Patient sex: M
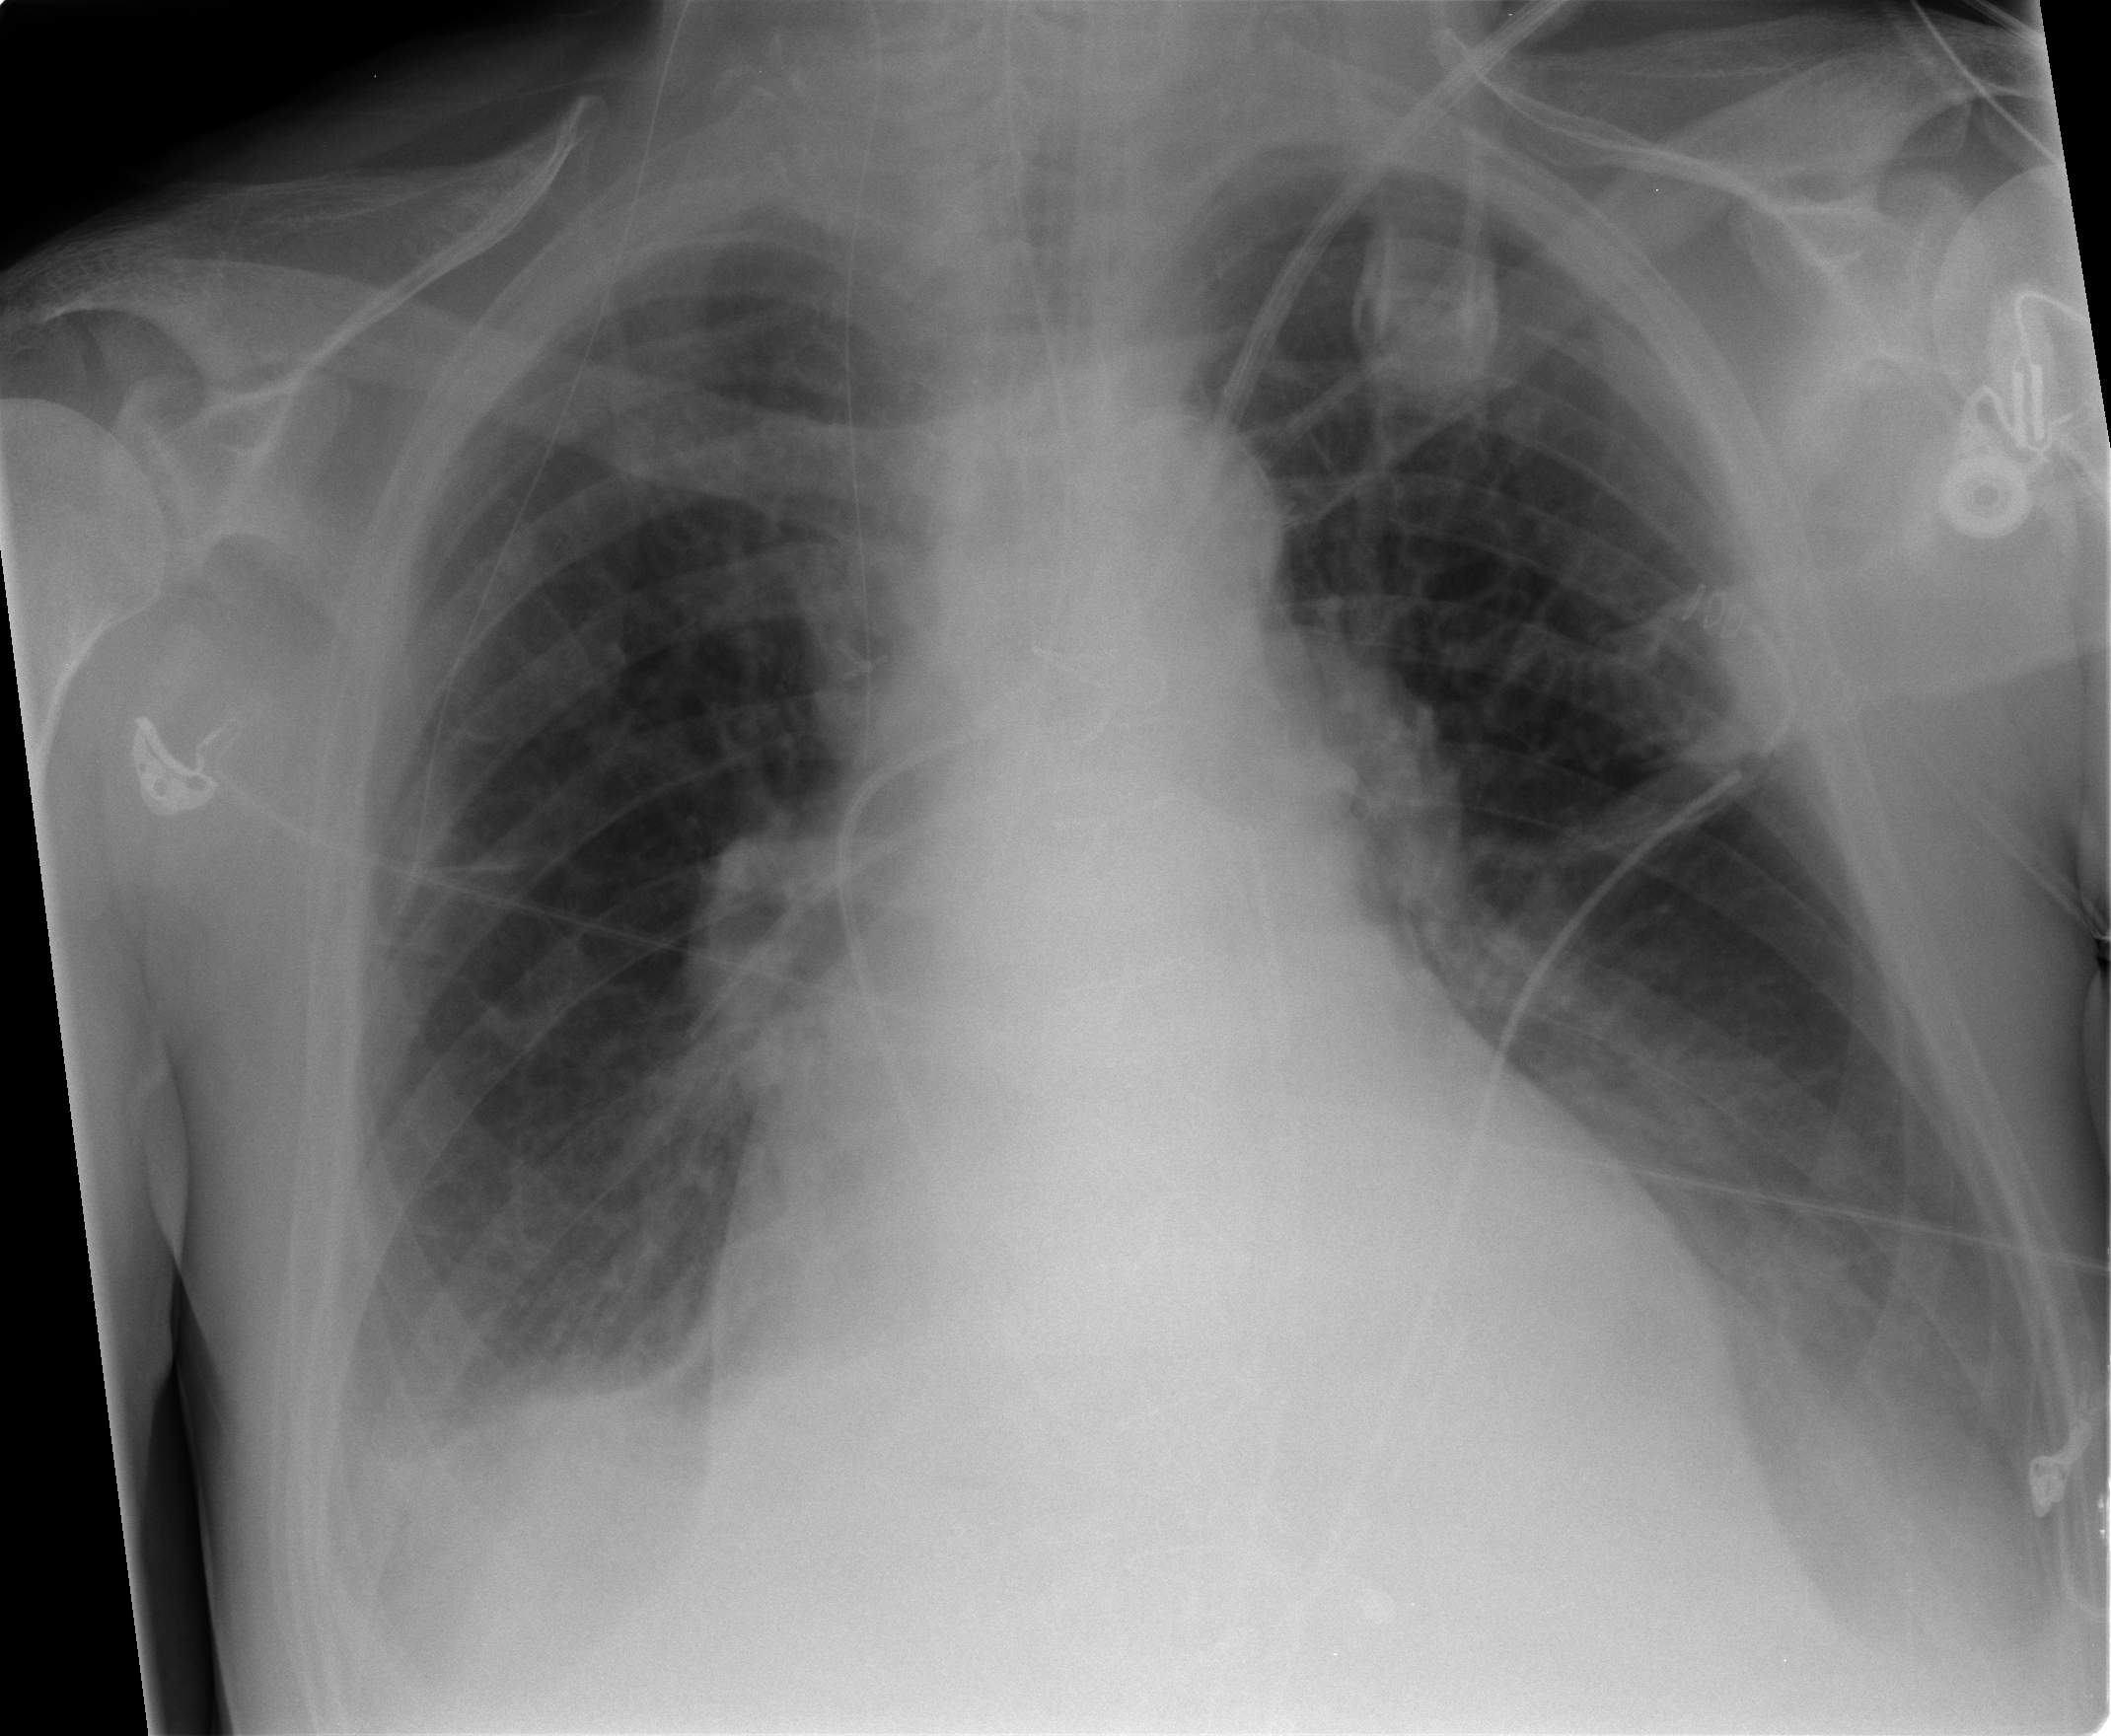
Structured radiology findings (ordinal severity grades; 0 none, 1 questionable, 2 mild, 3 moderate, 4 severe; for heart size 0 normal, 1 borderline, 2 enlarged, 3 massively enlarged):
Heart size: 2
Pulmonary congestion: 1
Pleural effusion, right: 2
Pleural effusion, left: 2
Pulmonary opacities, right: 0
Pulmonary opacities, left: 0
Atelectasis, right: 2
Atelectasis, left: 2